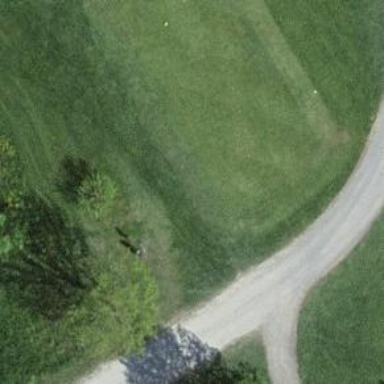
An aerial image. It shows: Golf tee on grassy land.